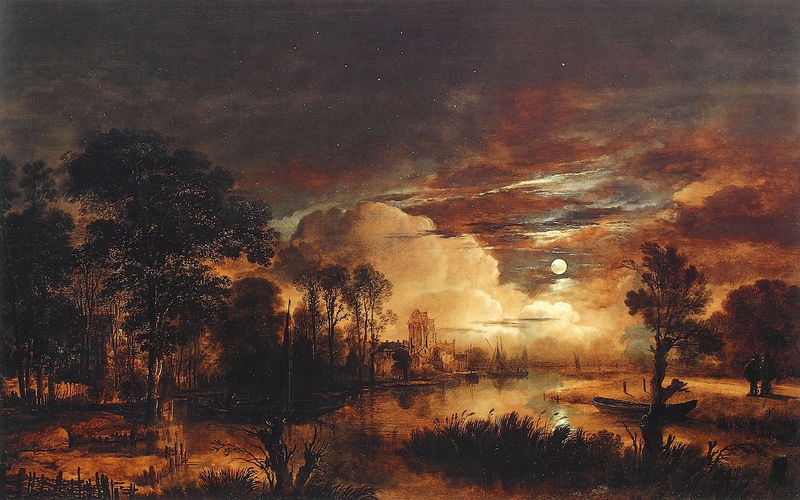
Titel: Blick auf einen Fluß bei Mondlicht
Künstler: Aert van der Neer
Institution: Privatsammlung
Schlagwörter: baum, gemälde, himmel, schatten, wasser, wolken, bäume, fluss, gelb, landschaft, menschen, see, stadt, ufer, abend, braun, licht, männer, nacht, schwarz, gras, rot, zaun, architektur, natur, pfähle, spiegelung, brücke, kirche, sonne, wald, boot, boote, turm, schiff, schiffe, segel, düster, dorf, aue, hafen, untergang, mond, ruine, sterne, niederländisch, niederländer, niederländich